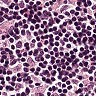
Metastatic tissue present: no